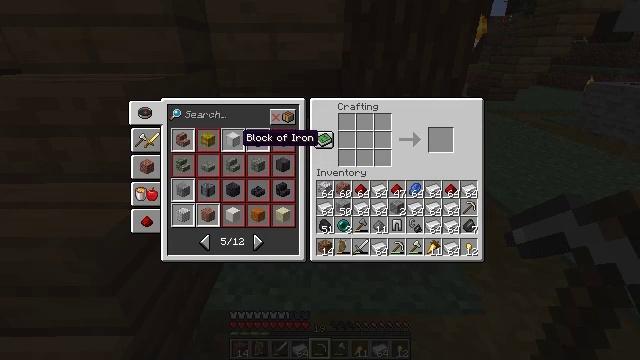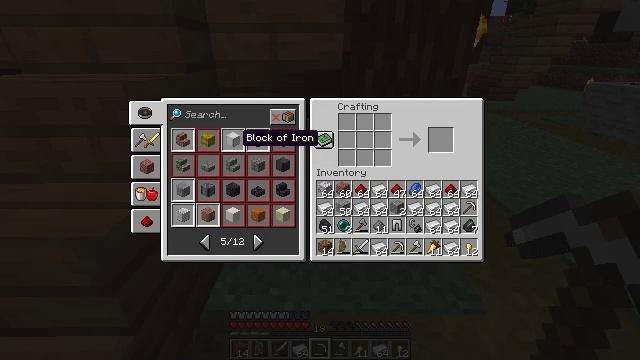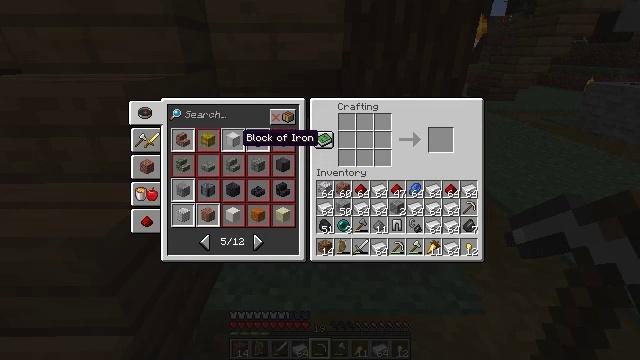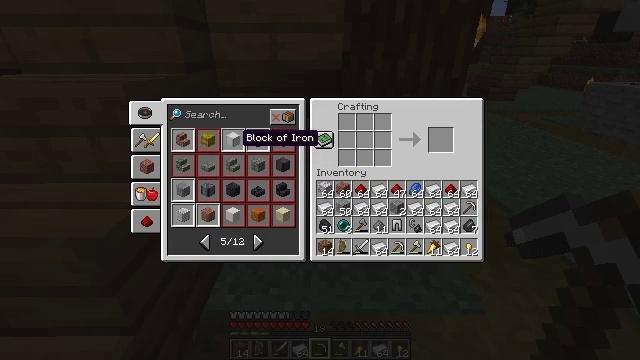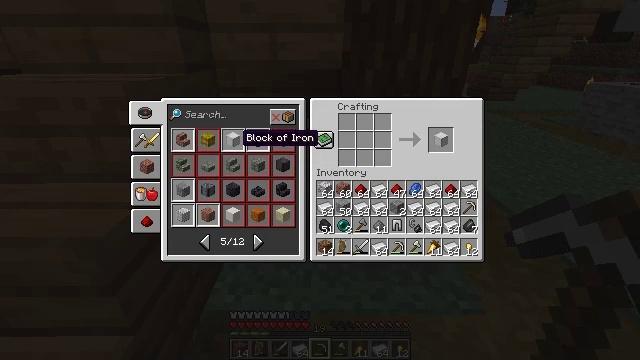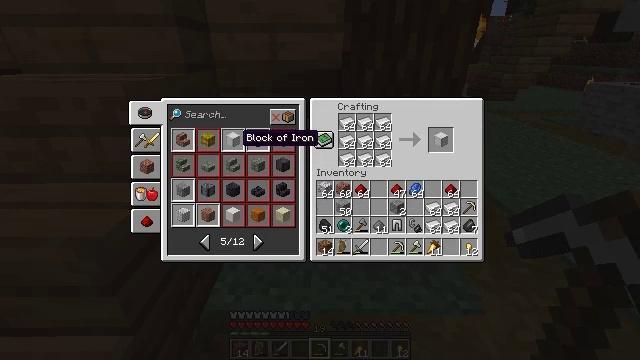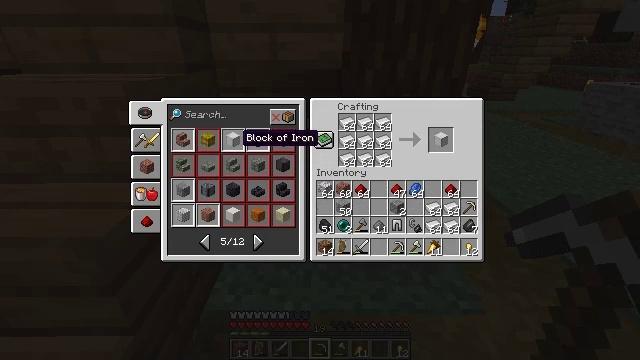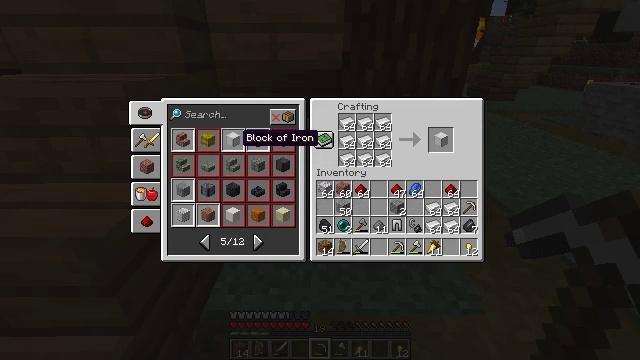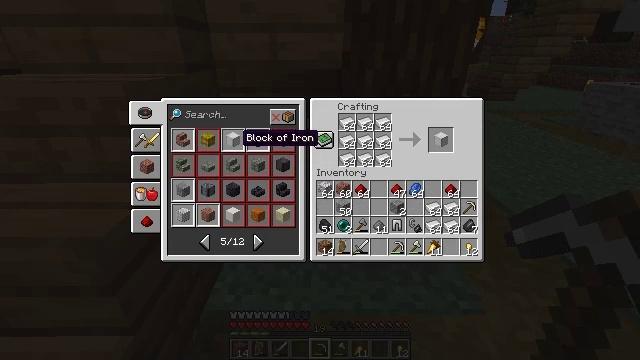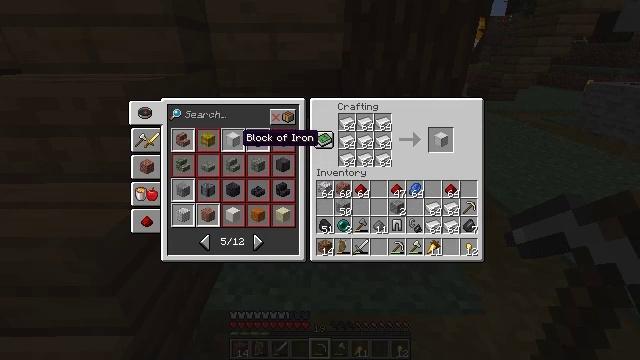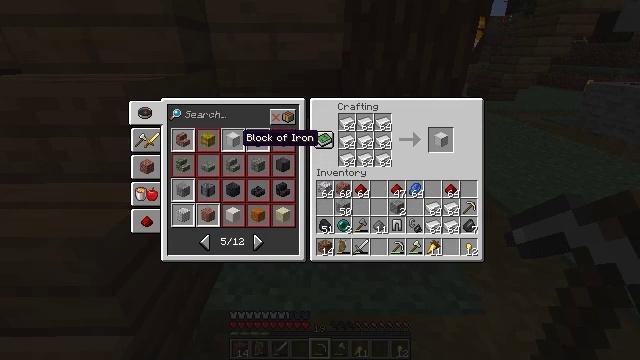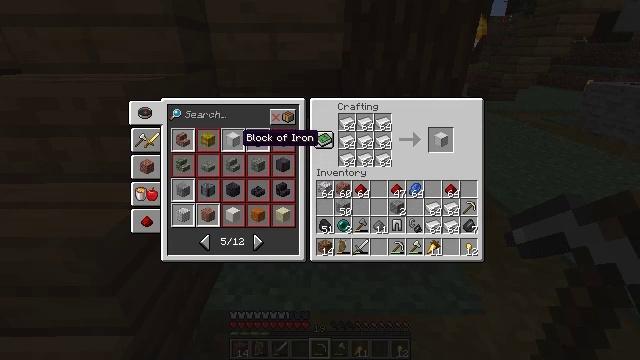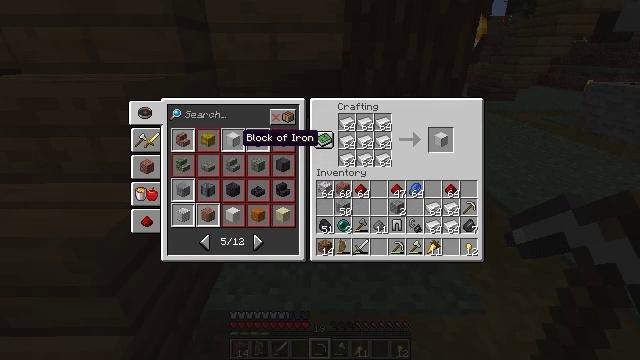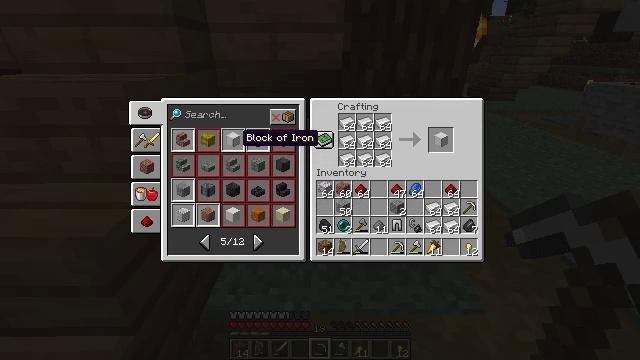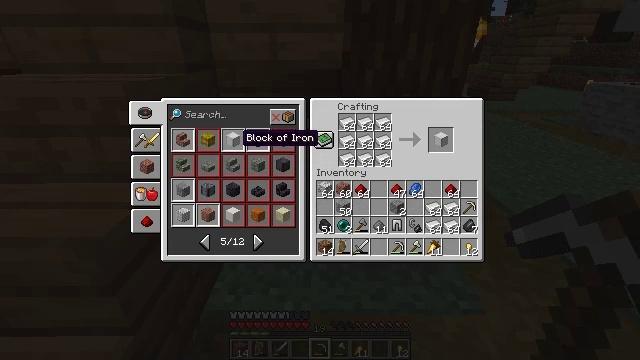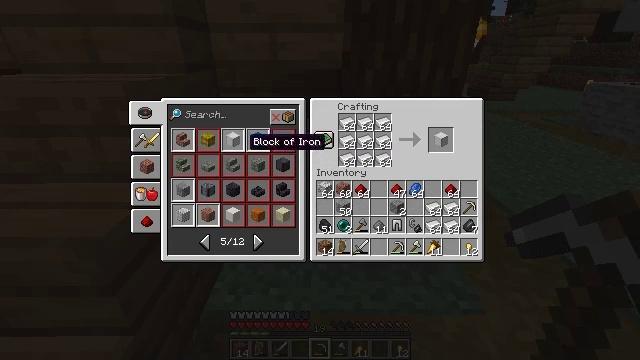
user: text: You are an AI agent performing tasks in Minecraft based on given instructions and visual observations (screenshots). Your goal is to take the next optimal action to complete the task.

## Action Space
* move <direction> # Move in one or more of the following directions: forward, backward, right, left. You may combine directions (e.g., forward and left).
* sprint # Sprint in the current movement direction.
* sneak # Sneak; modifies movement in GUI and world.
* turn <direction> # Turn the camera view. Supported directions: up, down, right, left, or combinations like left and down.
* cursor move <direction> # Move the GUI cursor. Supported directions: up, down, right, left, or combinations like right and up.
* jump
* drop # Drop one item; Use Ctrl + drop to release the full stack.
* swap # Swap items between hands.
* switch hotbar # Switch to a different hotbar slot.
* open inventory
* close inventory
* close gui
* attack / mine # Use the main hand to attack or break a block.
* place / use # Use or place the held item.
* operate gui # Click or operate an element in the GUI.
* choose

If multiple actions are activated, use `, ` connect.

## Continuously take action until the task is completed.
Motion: motion action
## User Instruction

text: Get an iron block by arranging iron ingots in the crafting table.
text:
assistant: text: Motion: sneak
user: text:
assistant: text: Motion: sneak, attack / mine
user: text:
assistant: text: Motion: sneak, attack / mine
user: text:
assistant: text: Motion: sneak
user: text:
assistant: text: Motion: sneak, attack / mine
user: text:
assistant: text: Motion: sneak, attack / mine
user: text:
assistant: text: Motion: sneak, attack / mine
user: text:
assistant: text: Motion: sneak, attack / mine
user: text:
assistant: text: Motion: sneak, attack / mine
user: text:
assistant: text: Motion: sneak
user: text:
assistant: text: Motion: sneak, attack / mine
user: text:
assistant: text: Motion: sneak, attack / mine
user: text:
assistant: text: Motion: sneak, attack / mine
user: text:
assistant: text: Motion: sneak
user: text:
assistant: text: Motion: sneak, turn right
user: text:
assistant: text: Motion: sneak, turn right
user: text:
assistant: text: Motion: sneak, turn right
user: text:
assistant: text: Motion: sneak, turn right
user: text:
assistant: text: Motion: sneak, turn right
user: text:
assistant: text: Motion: sneak, turn right
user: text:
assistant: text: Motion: sneak, turn right
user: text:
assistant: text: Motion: sneak, turn right
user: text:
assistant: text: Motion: sneak
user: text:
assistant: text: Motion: sneak
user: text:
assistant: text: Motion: sneak
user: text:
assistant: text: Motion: sneak
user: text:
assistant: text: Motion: sneak, turn left
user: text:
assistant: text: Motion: sneak
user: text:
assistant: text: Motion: sneak
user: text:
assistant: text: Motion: sneak